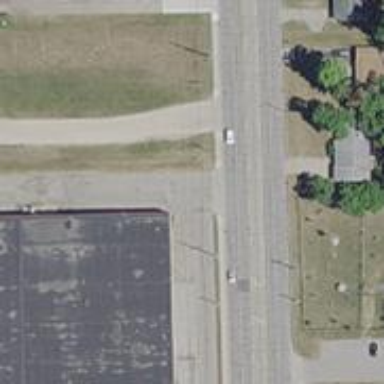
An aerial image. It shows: Secondary road with asphalt surface.